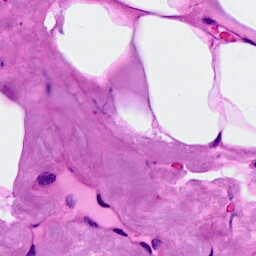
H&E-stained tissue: Breast